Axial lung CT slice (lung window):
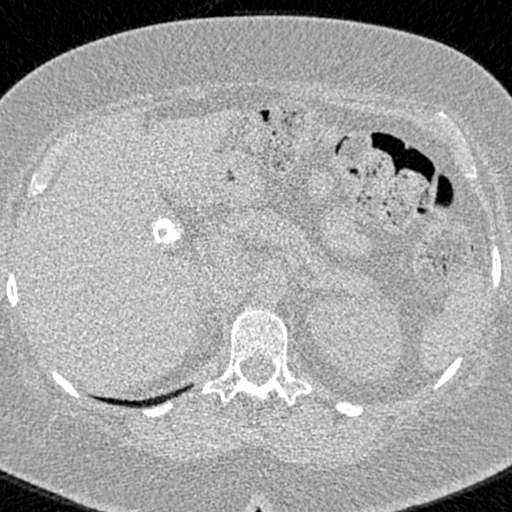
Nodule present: no